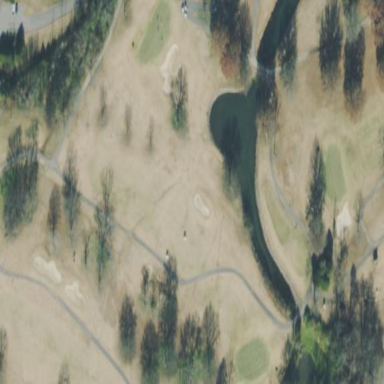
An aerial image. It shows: Scenic golf fairway.